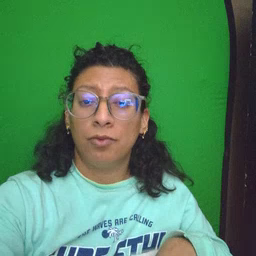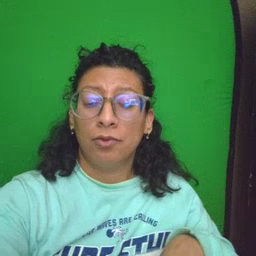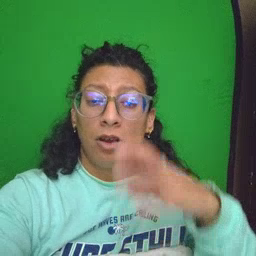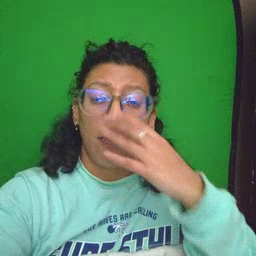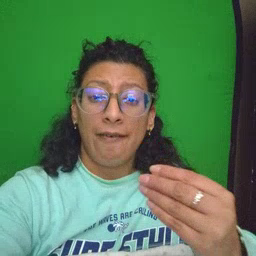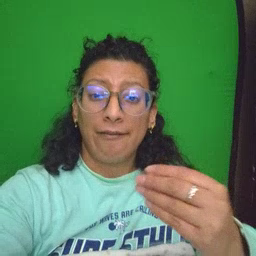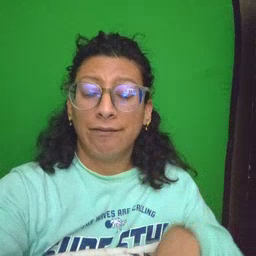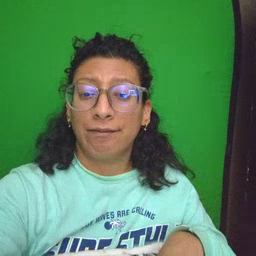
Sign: wolf